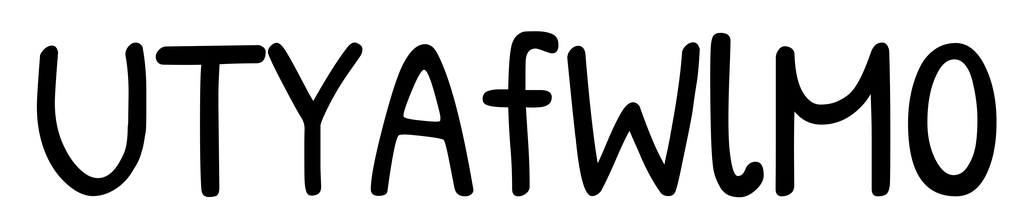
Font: PatrickHand-Regular